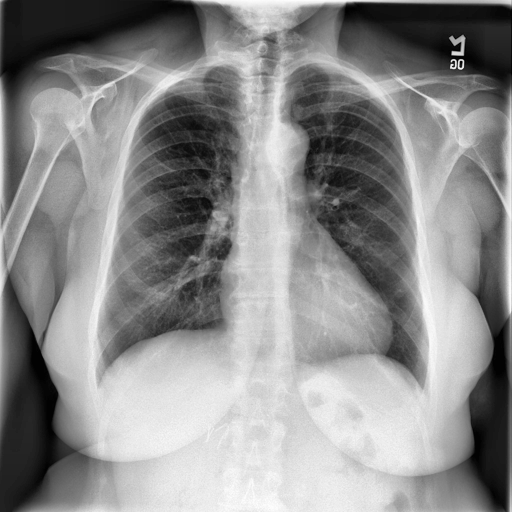
Finding: NORMAL